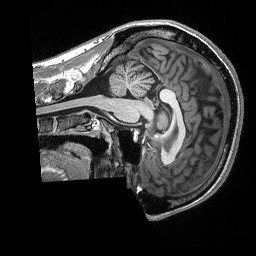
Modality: T1w
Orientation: sagittal
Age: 24
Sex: male
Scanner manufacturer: siemens
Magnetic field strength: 3 T
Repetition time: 2.3 s
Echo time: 0.00298 s